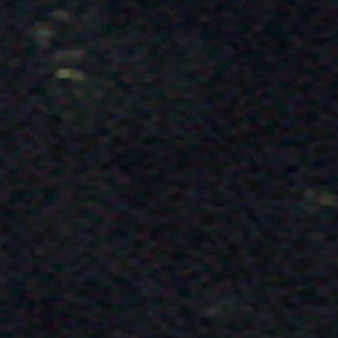
Label: other